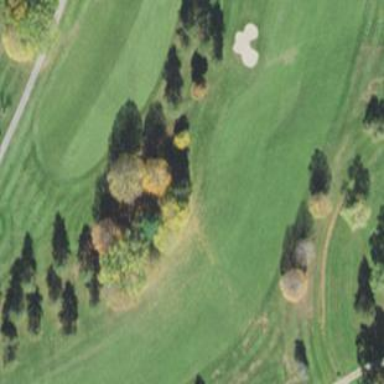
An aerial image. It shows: Grassy area designated as golf fairway.